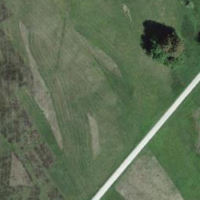
EUNIS habitat code: 23
Species observed at this site:
Caltha palustris
Anacamptis morio
Bombus lapidarius